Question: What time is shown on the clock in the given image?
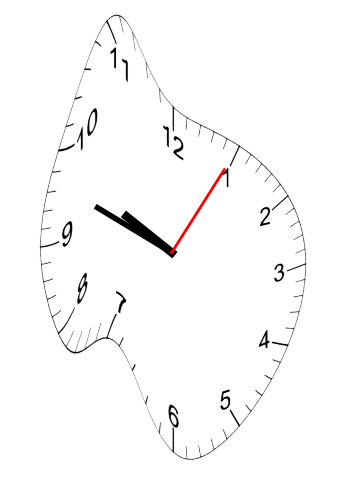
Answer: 09:48:05